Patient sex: F
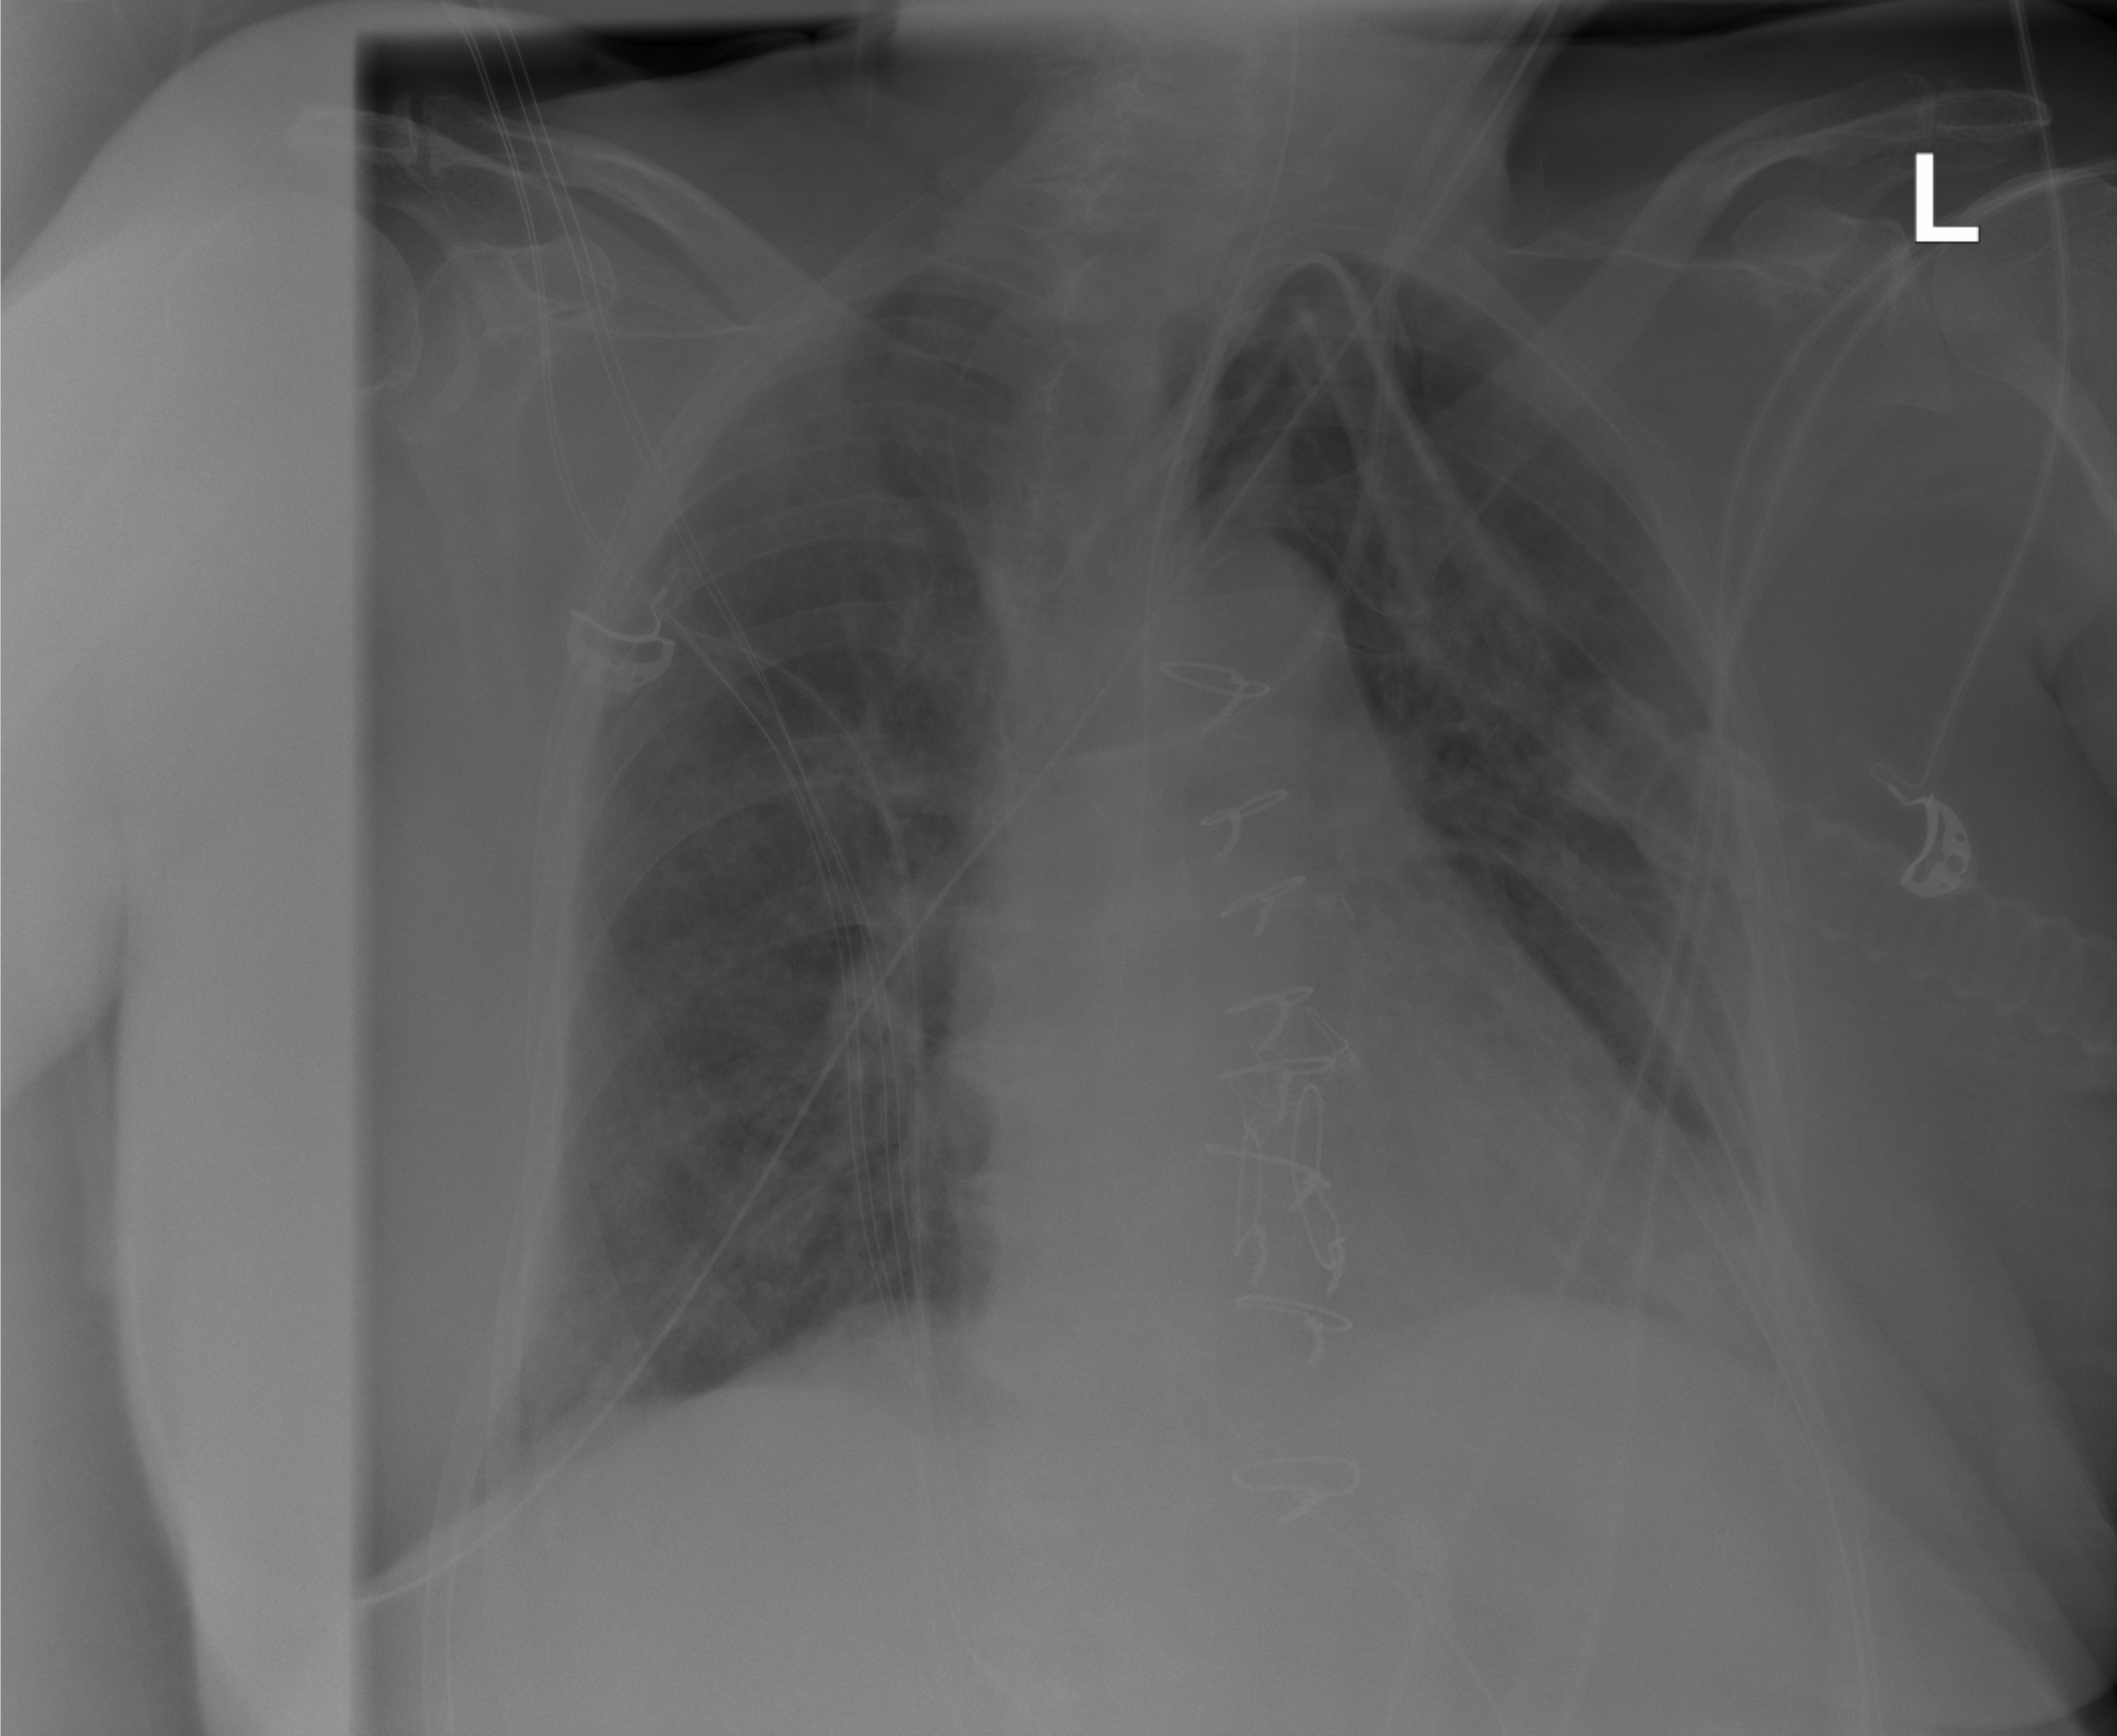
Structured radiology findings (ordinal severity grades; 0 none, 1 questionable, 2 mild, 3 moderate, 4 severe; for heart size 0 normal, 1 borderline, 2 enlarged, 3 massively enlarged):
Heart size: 0
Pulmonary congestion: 0
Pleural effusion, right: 0
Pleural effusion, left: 0
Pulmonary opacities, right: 1
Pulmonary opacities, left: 0
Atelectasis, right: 1
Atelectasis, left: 2